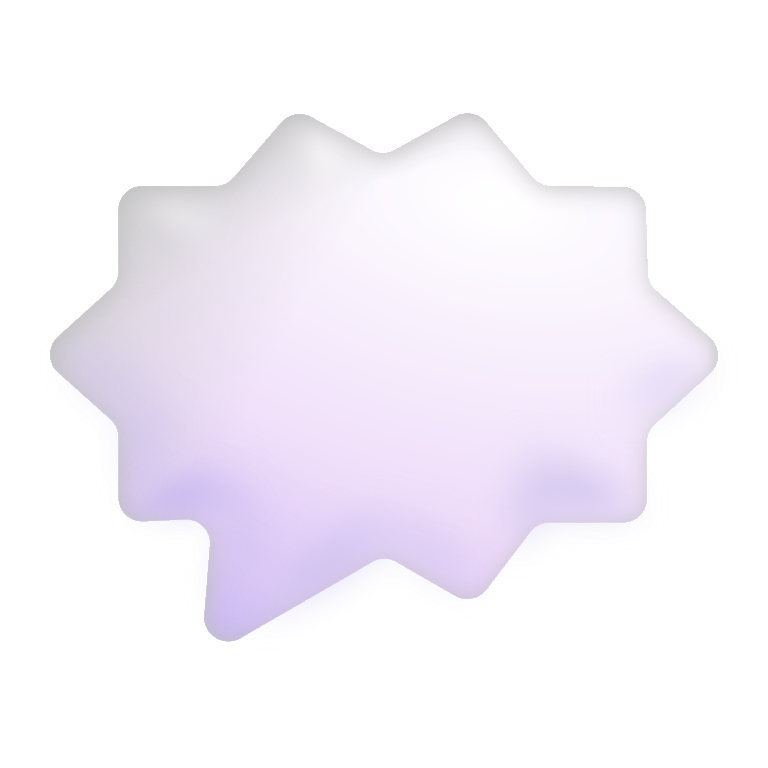
right anger bubble color